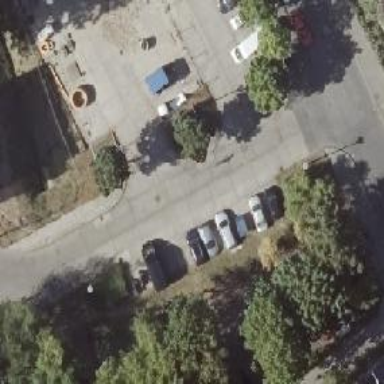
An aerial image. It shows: Parking aisle with concrete surface.